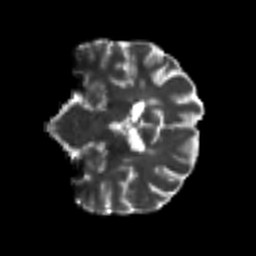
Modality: T2w
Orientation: coronal
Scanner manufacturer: siemens
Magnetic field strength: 3 T
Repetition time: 7.8 s
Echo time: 0.09 s